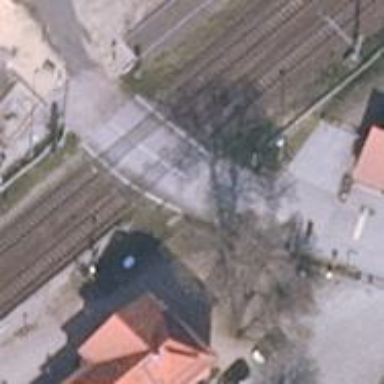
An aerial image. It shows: Level crossing with both lights and saltire in place.